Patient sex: M
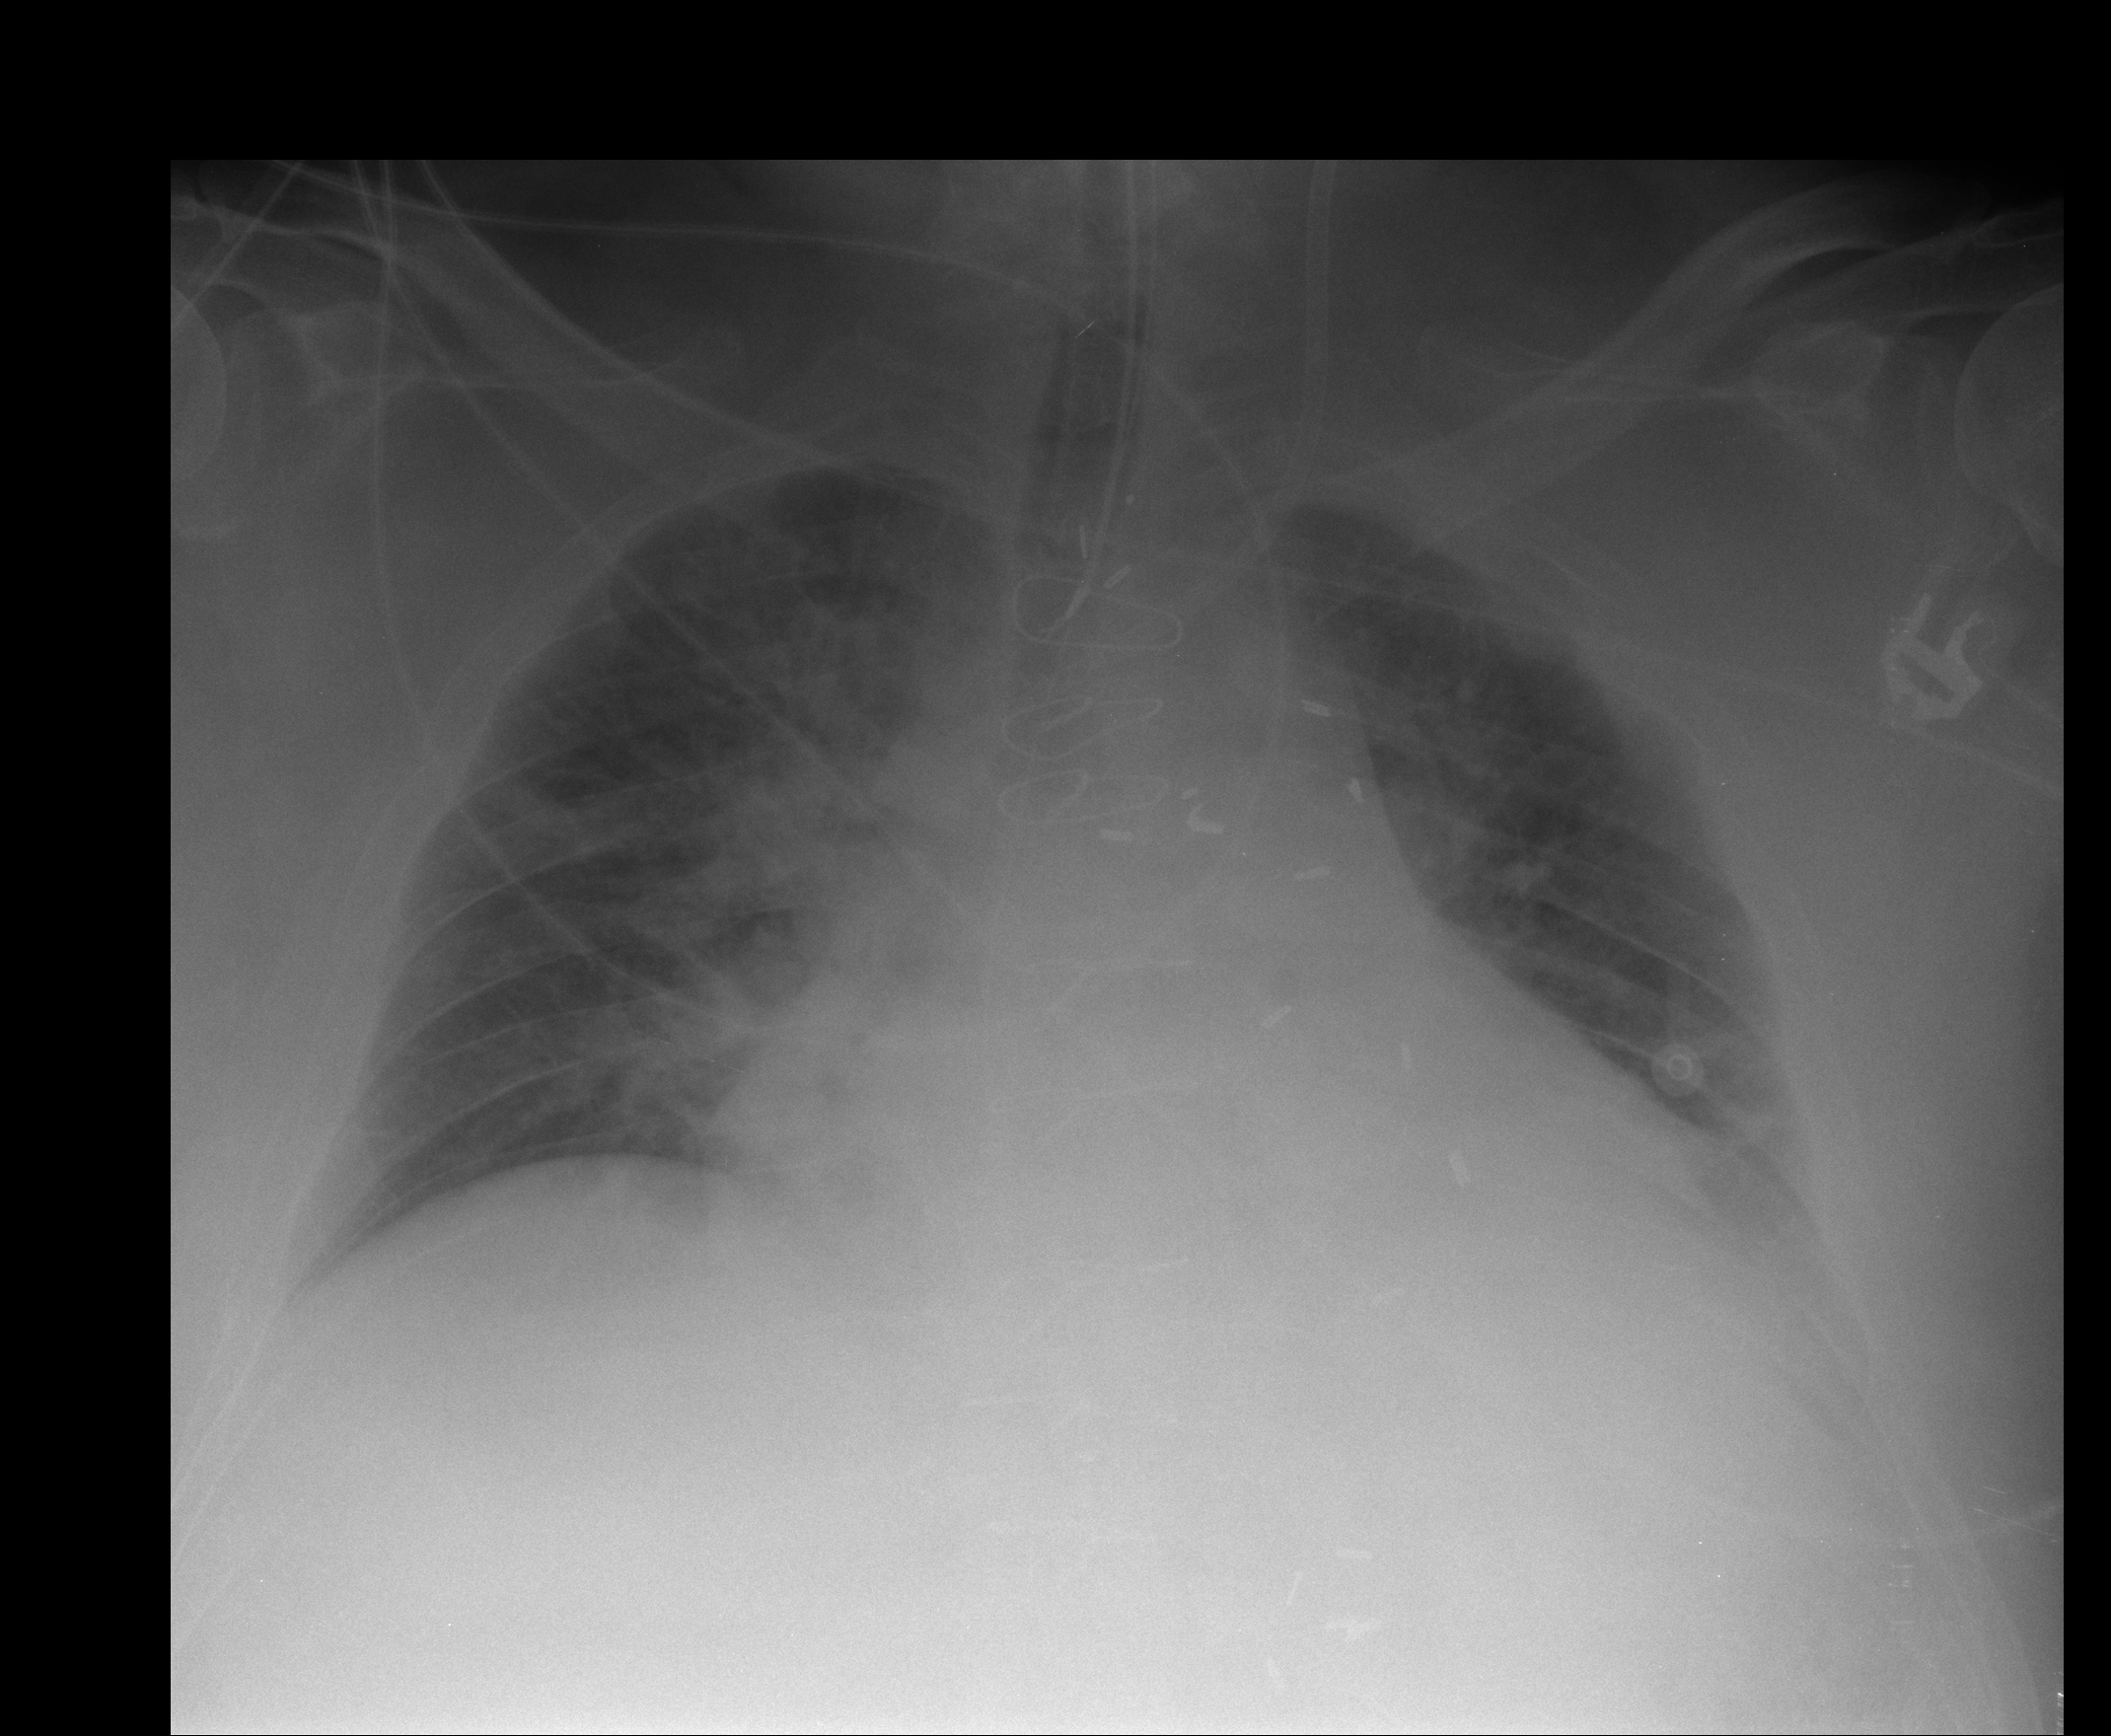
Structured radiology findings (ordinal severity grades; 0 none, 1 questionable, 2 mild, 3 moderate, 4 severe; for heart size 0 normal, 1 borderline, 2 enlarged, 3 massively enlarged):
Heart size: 2
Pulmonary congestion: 2
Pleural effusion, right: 0
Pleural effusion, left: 0
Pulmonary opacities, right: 2
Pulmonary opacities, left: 1
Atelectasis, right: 2
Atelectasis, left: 2